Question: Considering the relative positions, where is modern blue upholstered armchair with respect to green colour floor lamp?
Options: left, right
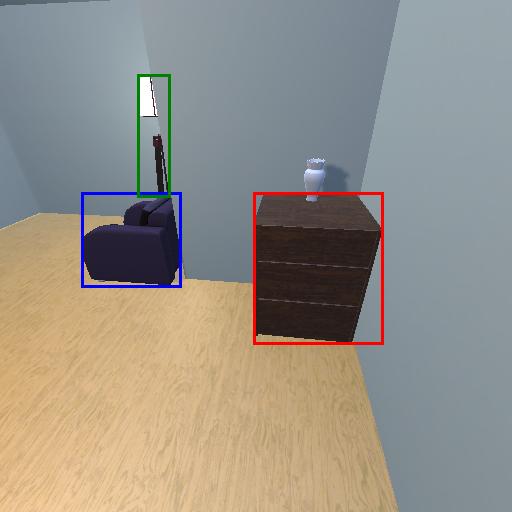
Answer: left